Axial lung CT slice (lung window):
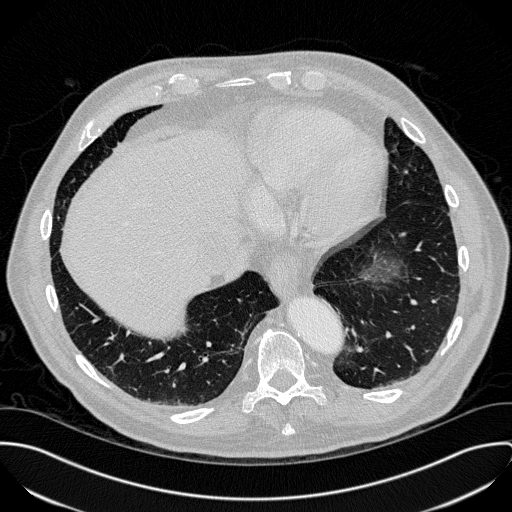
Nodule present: no